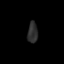
Tissue: skin
Cell type: Epithelial cells
Senescence score: 0.2686
Nuclear area (px): 205
Mean DAPI intensity: 45.61